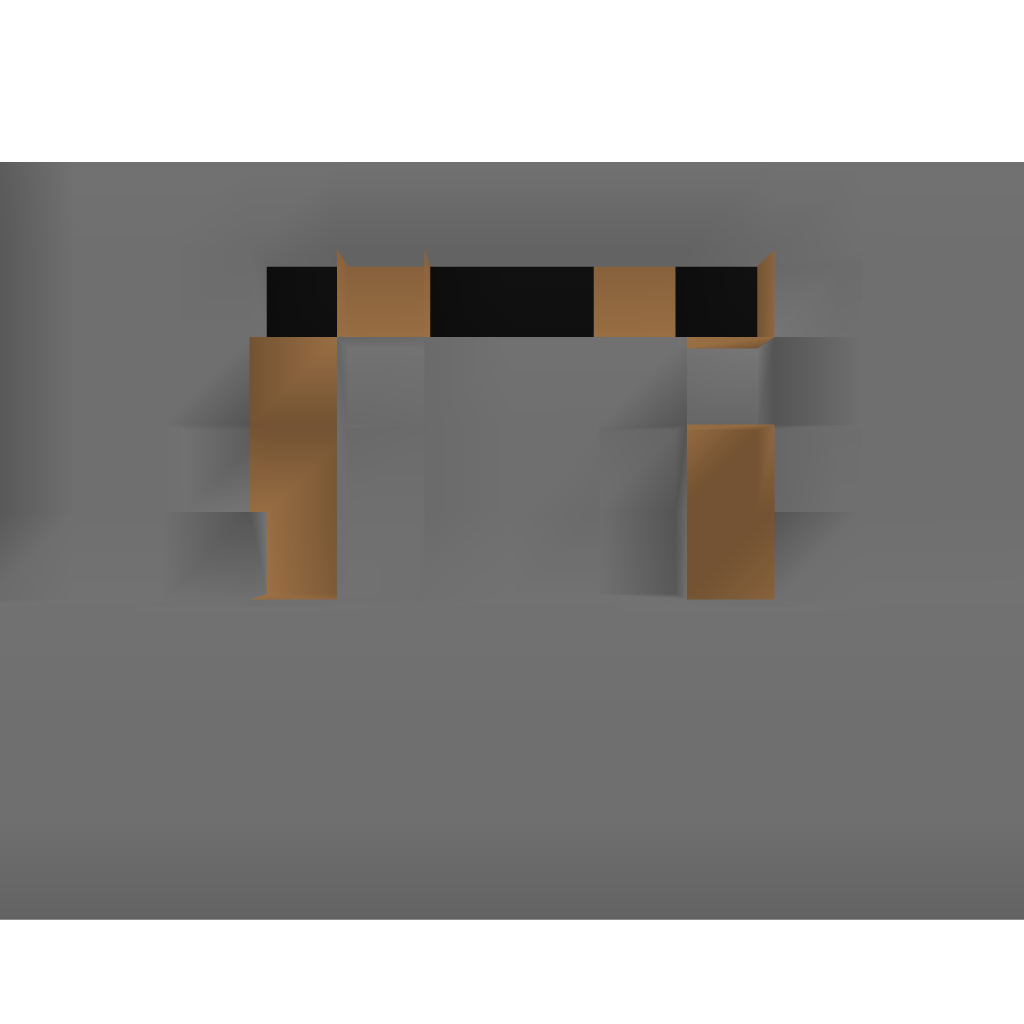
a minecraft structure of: UndercoverDoor